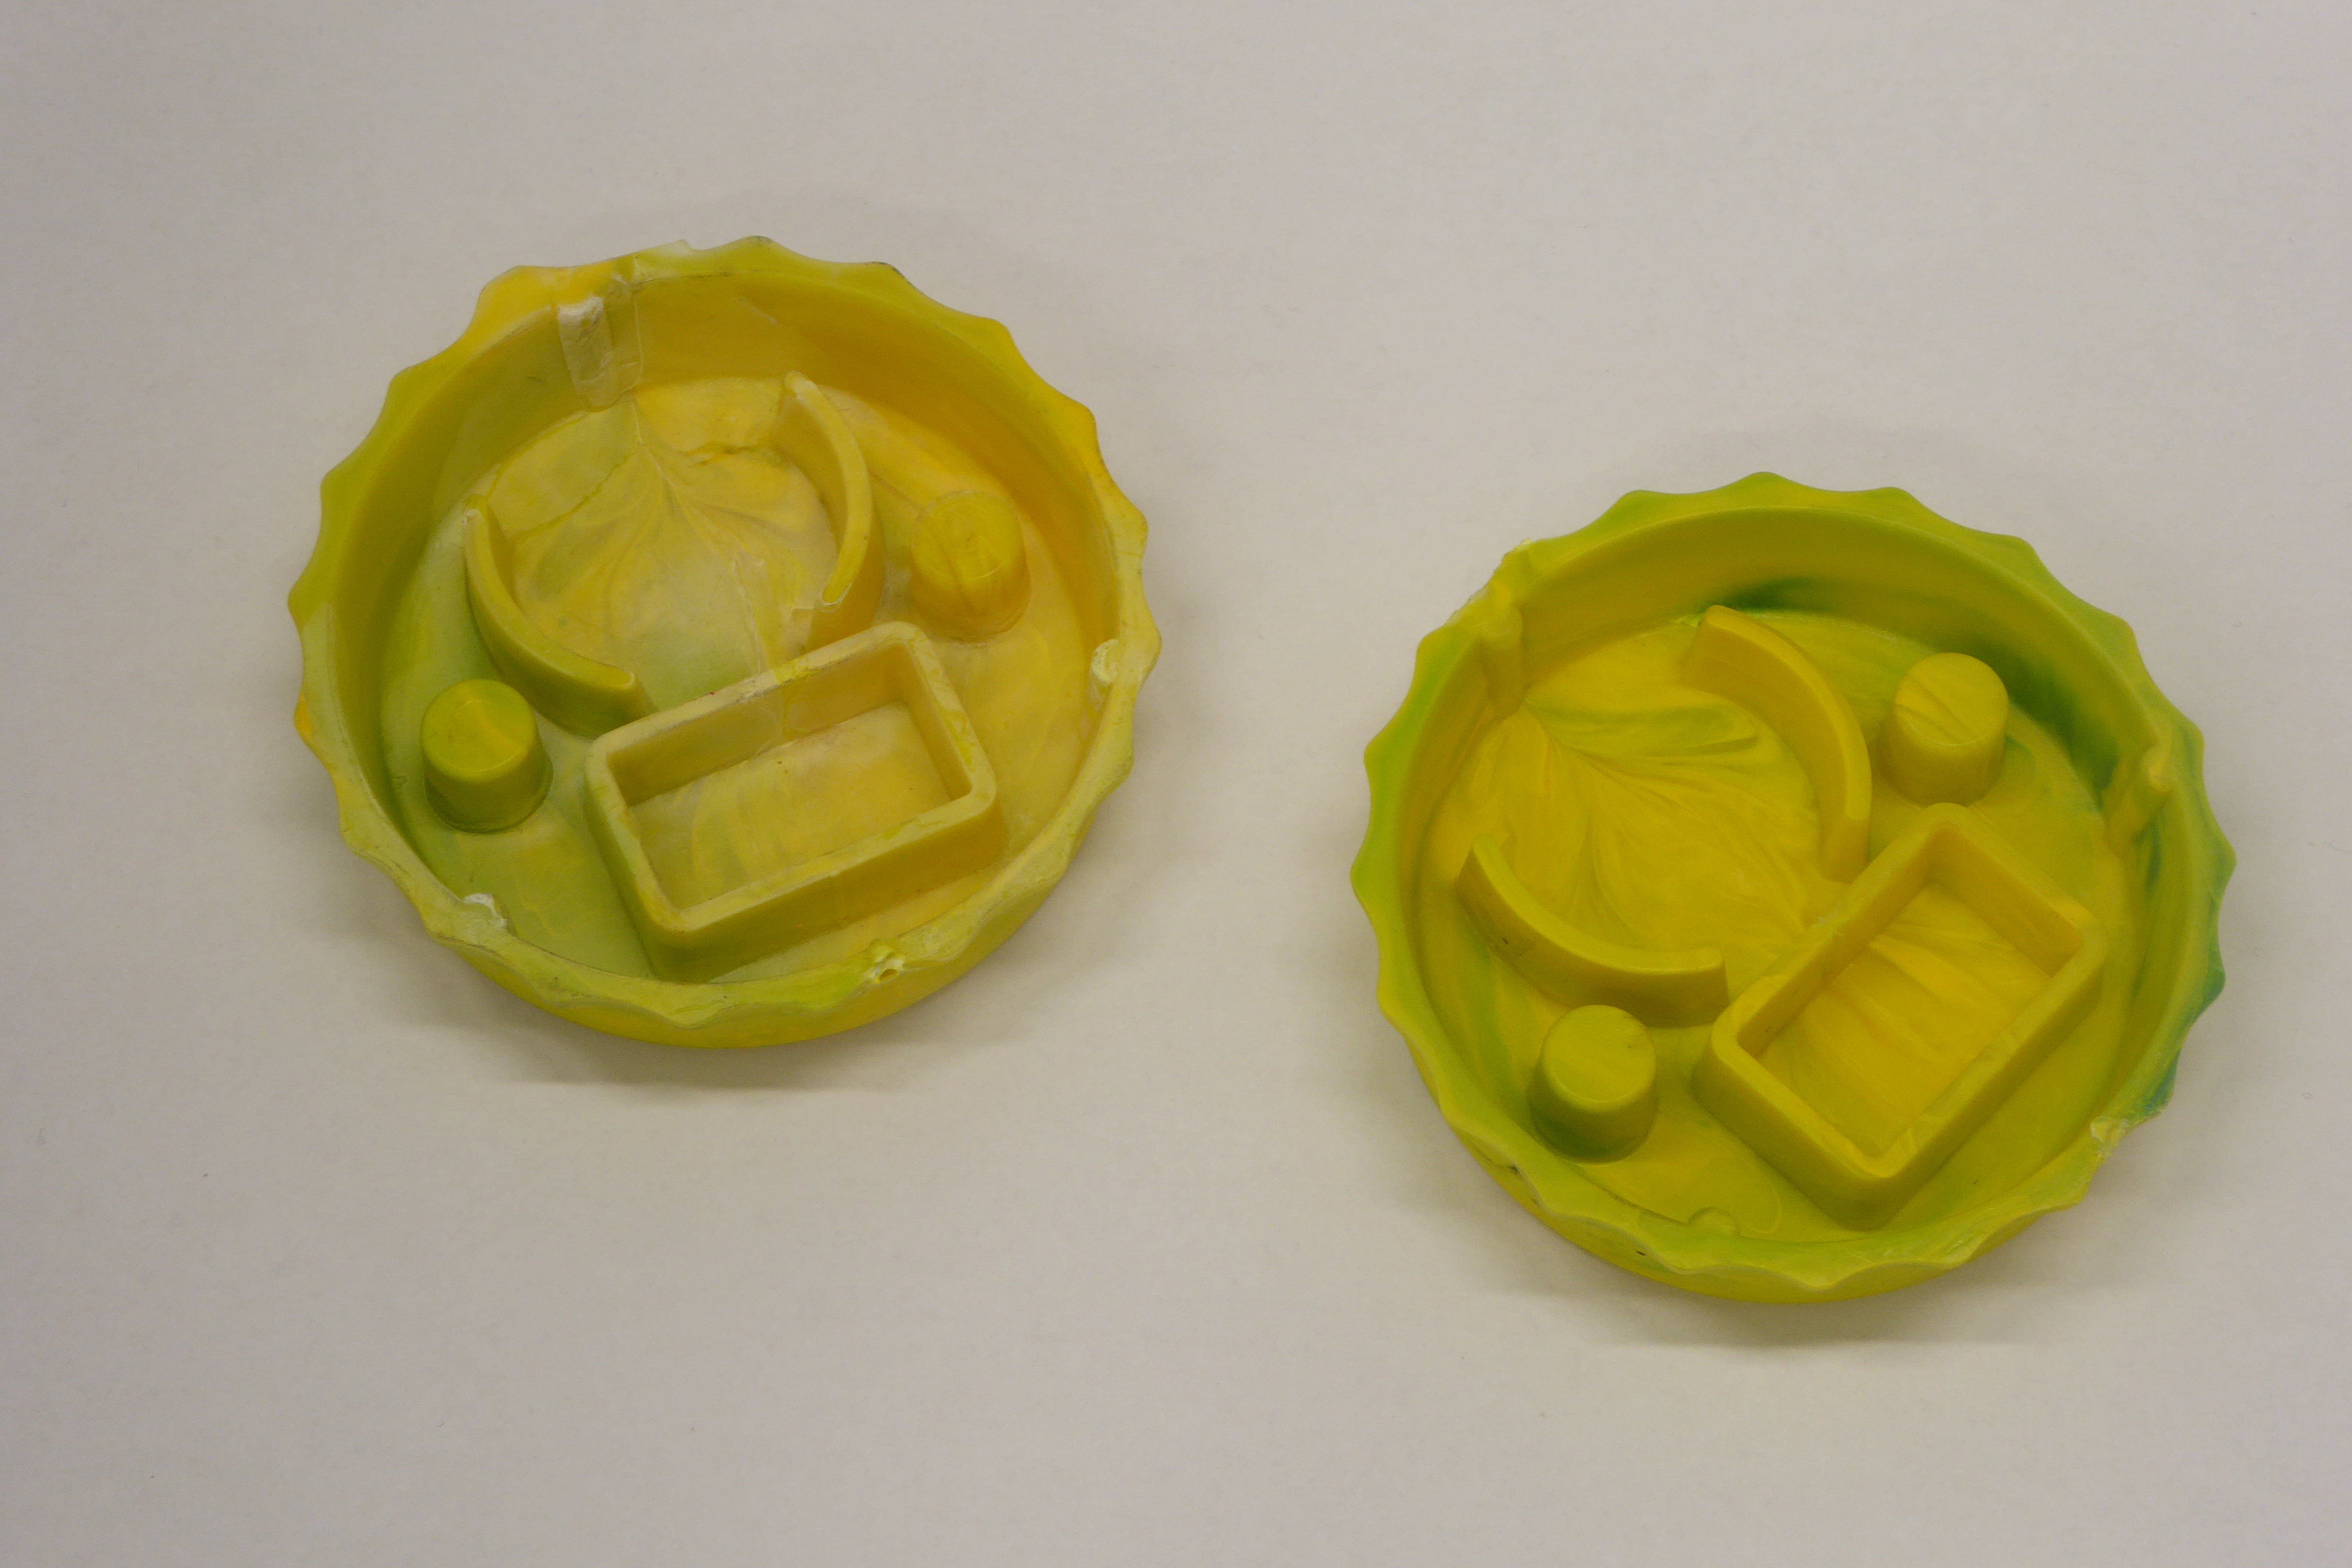
Label: Bottle Opener - Cover